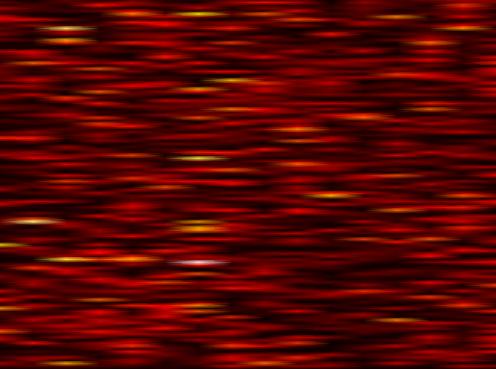
Label: FBMC